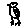
Label: bird